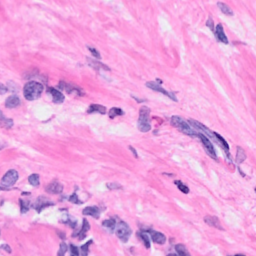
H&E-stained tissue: Breast